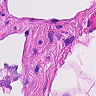
Metastatic tissue present: no